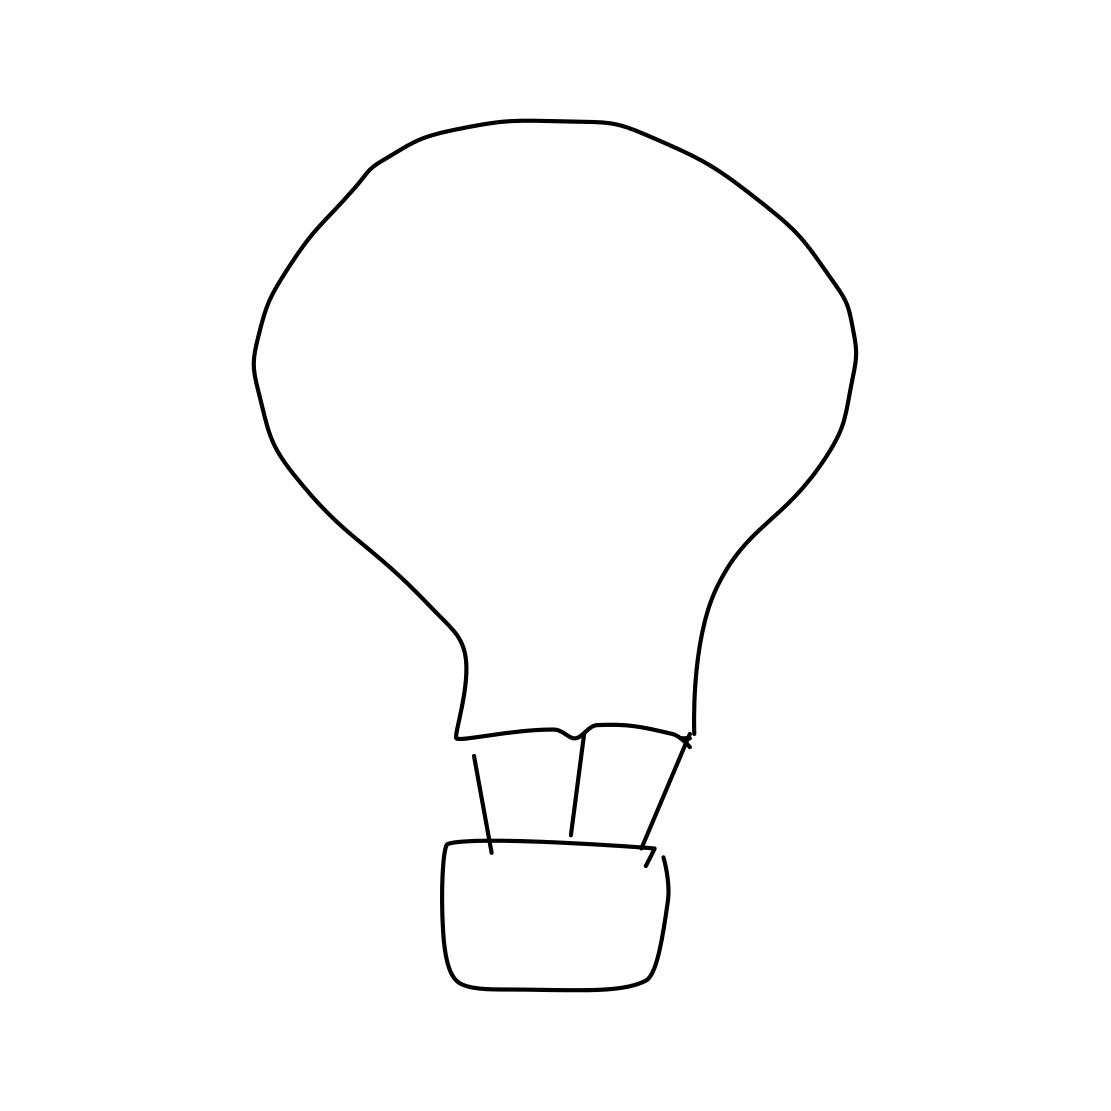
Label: hot air balloon